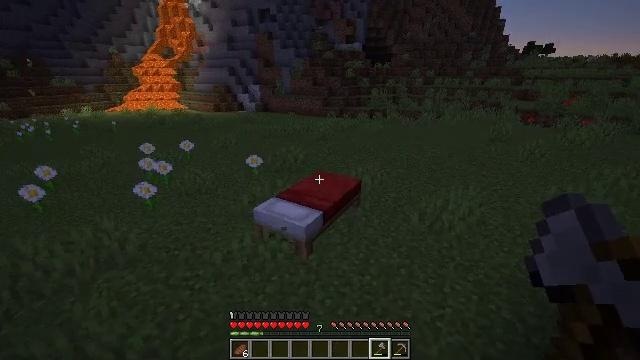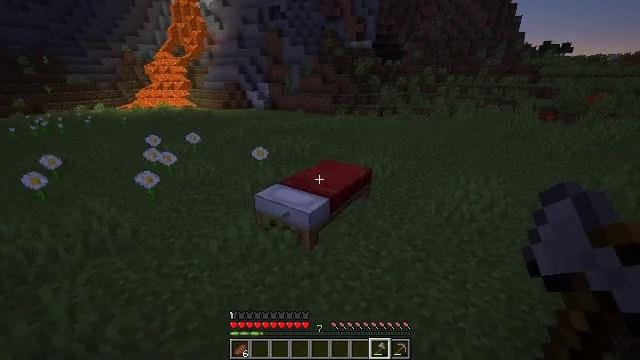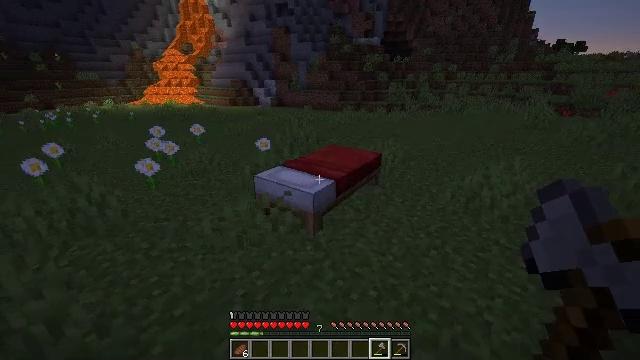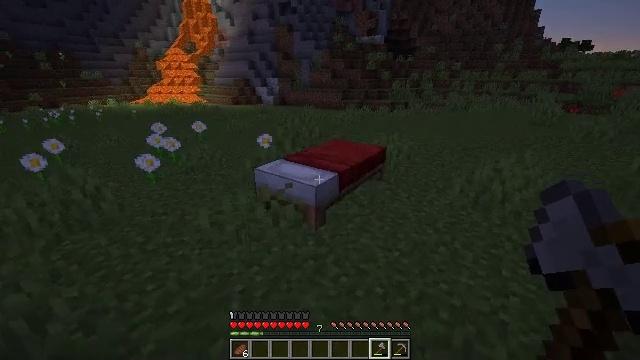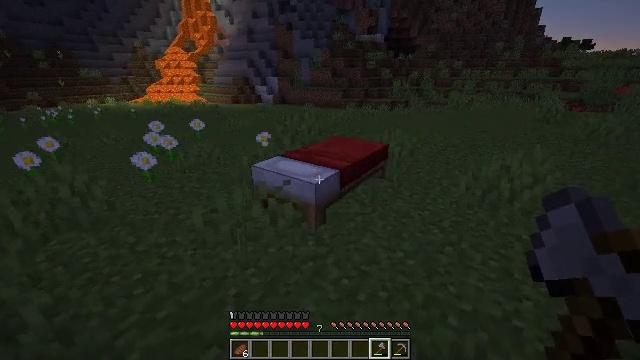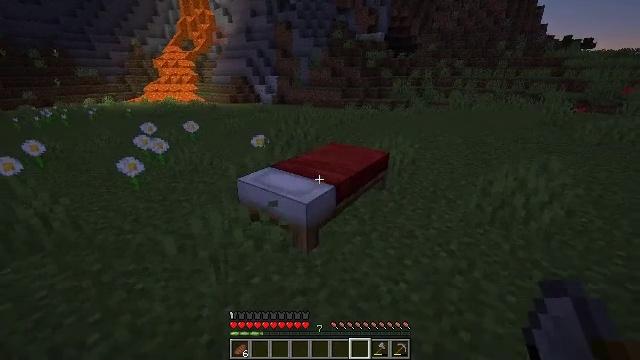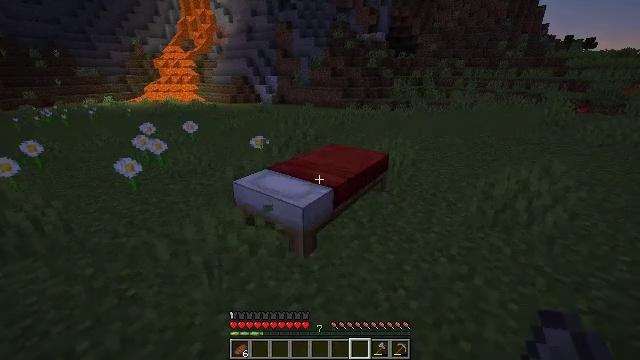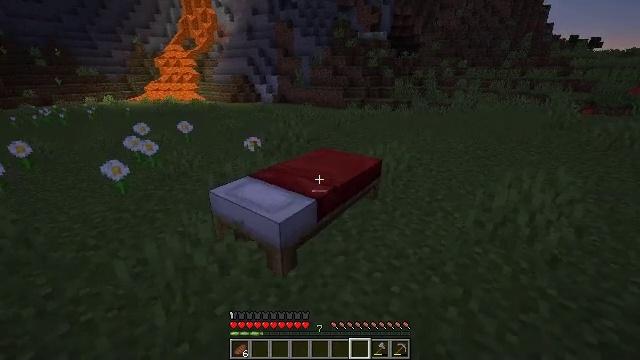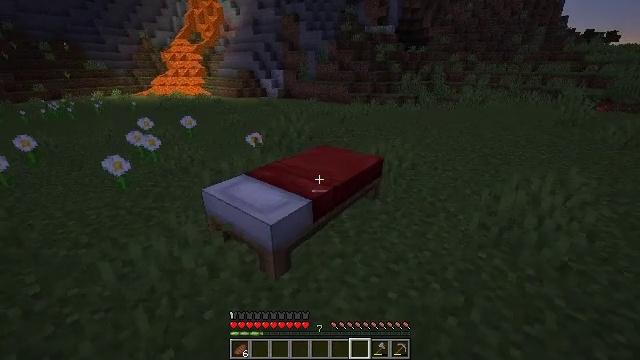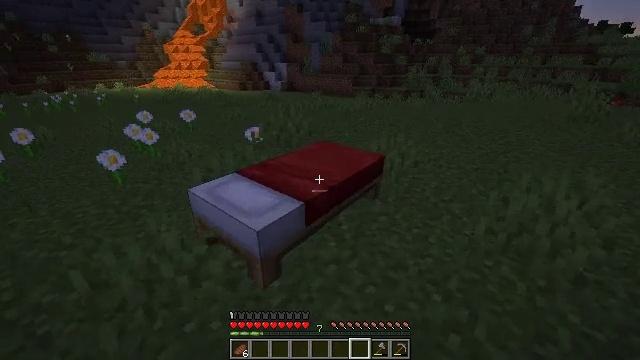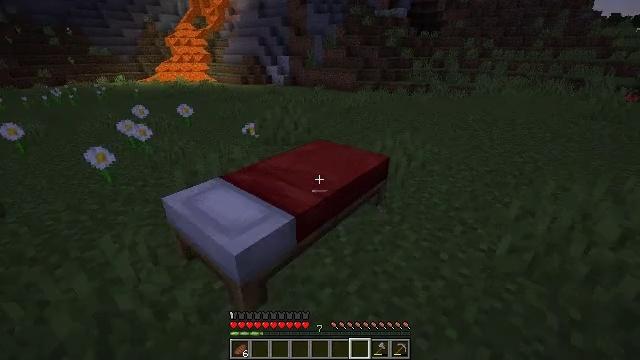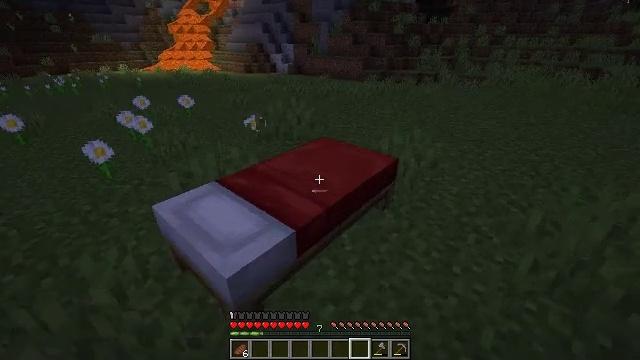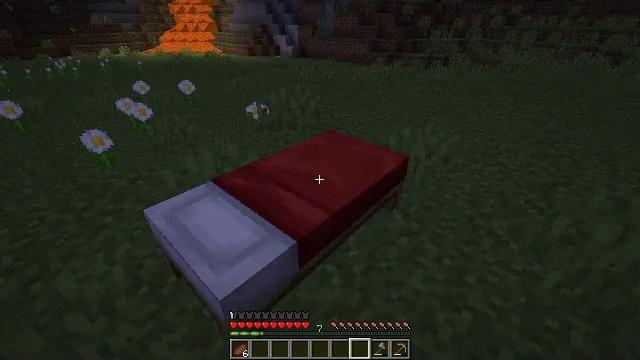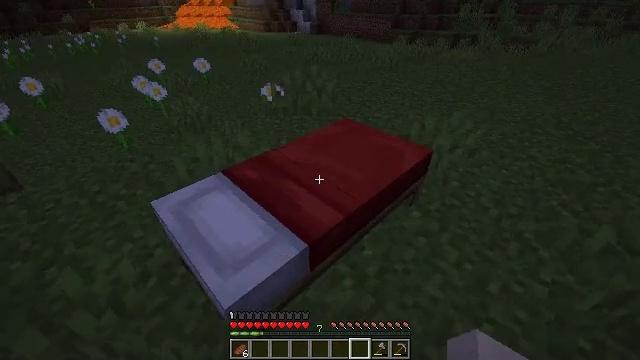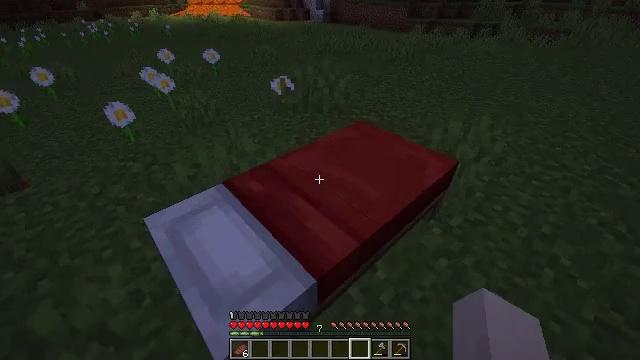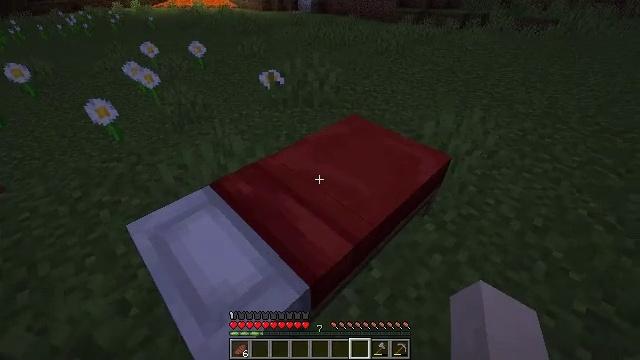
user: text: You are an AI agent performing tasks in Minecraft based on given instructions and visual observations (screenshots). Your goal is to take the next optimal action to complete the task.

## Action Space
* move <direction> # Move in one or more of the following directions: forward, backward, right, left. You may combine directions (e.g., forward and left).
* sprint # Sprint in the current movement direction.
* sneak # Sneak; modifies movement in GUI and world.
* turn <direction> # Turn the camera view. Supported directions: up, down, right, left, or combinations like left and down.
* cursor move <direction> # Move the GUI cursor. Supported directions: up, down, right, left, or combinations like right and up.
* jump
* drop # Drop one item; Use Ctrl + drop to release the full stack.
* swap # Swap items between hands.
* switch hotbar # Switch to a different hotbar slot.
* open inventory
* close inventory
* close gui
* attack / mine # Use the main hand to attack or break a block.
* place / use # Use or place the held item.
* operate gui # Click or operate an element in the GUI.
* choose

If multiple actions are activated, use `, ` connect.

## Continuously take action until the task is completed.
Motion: motion action
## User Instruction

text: Mine the red bed from the ground.
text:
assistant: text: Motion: move forward, turn left
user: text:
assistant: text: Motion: move forward, turn left
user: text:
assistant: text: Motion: move forward
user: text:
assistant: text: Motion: move forward
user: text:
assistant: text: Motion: move forward and move right
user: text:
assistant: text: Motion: move forward and move right
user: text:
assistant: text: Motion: move forward and move right
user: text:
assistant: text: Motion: move forward, turn left and down
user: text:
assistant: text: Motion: move forward, turn down
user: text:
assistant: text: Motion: move forward, turn down
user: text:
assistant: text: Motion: move forward, turn left and down
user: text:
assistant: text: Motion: move forward, turn left and down
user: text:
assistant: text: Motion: move forward, turn left and down, use / place
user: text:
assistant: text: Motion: move forward, turn left and down, use / place
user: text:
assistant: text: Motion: turn right and down, use / place
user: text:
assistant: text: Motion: turn left and down
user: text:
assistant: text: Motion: no_op
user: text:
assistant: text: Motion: no_op
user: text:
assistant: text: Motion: no_op
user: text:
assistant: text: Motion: no_op
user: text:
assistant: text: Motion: no_op
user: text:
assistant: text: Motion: no_op
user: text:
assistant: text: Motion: no_op
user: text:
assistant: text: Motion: no_op
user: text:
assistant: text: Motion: no_op
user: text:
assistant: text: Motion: turn right
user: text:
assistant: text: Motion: turn right
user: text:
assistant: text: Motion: turn right and up
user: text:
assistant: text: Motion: no_op
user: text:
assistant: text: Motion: turn left and down, use / place